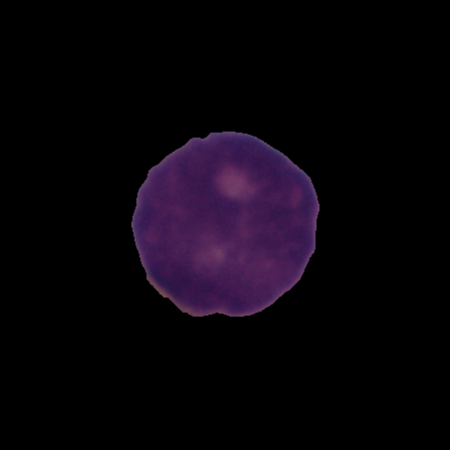
Label: cancer